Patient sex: M
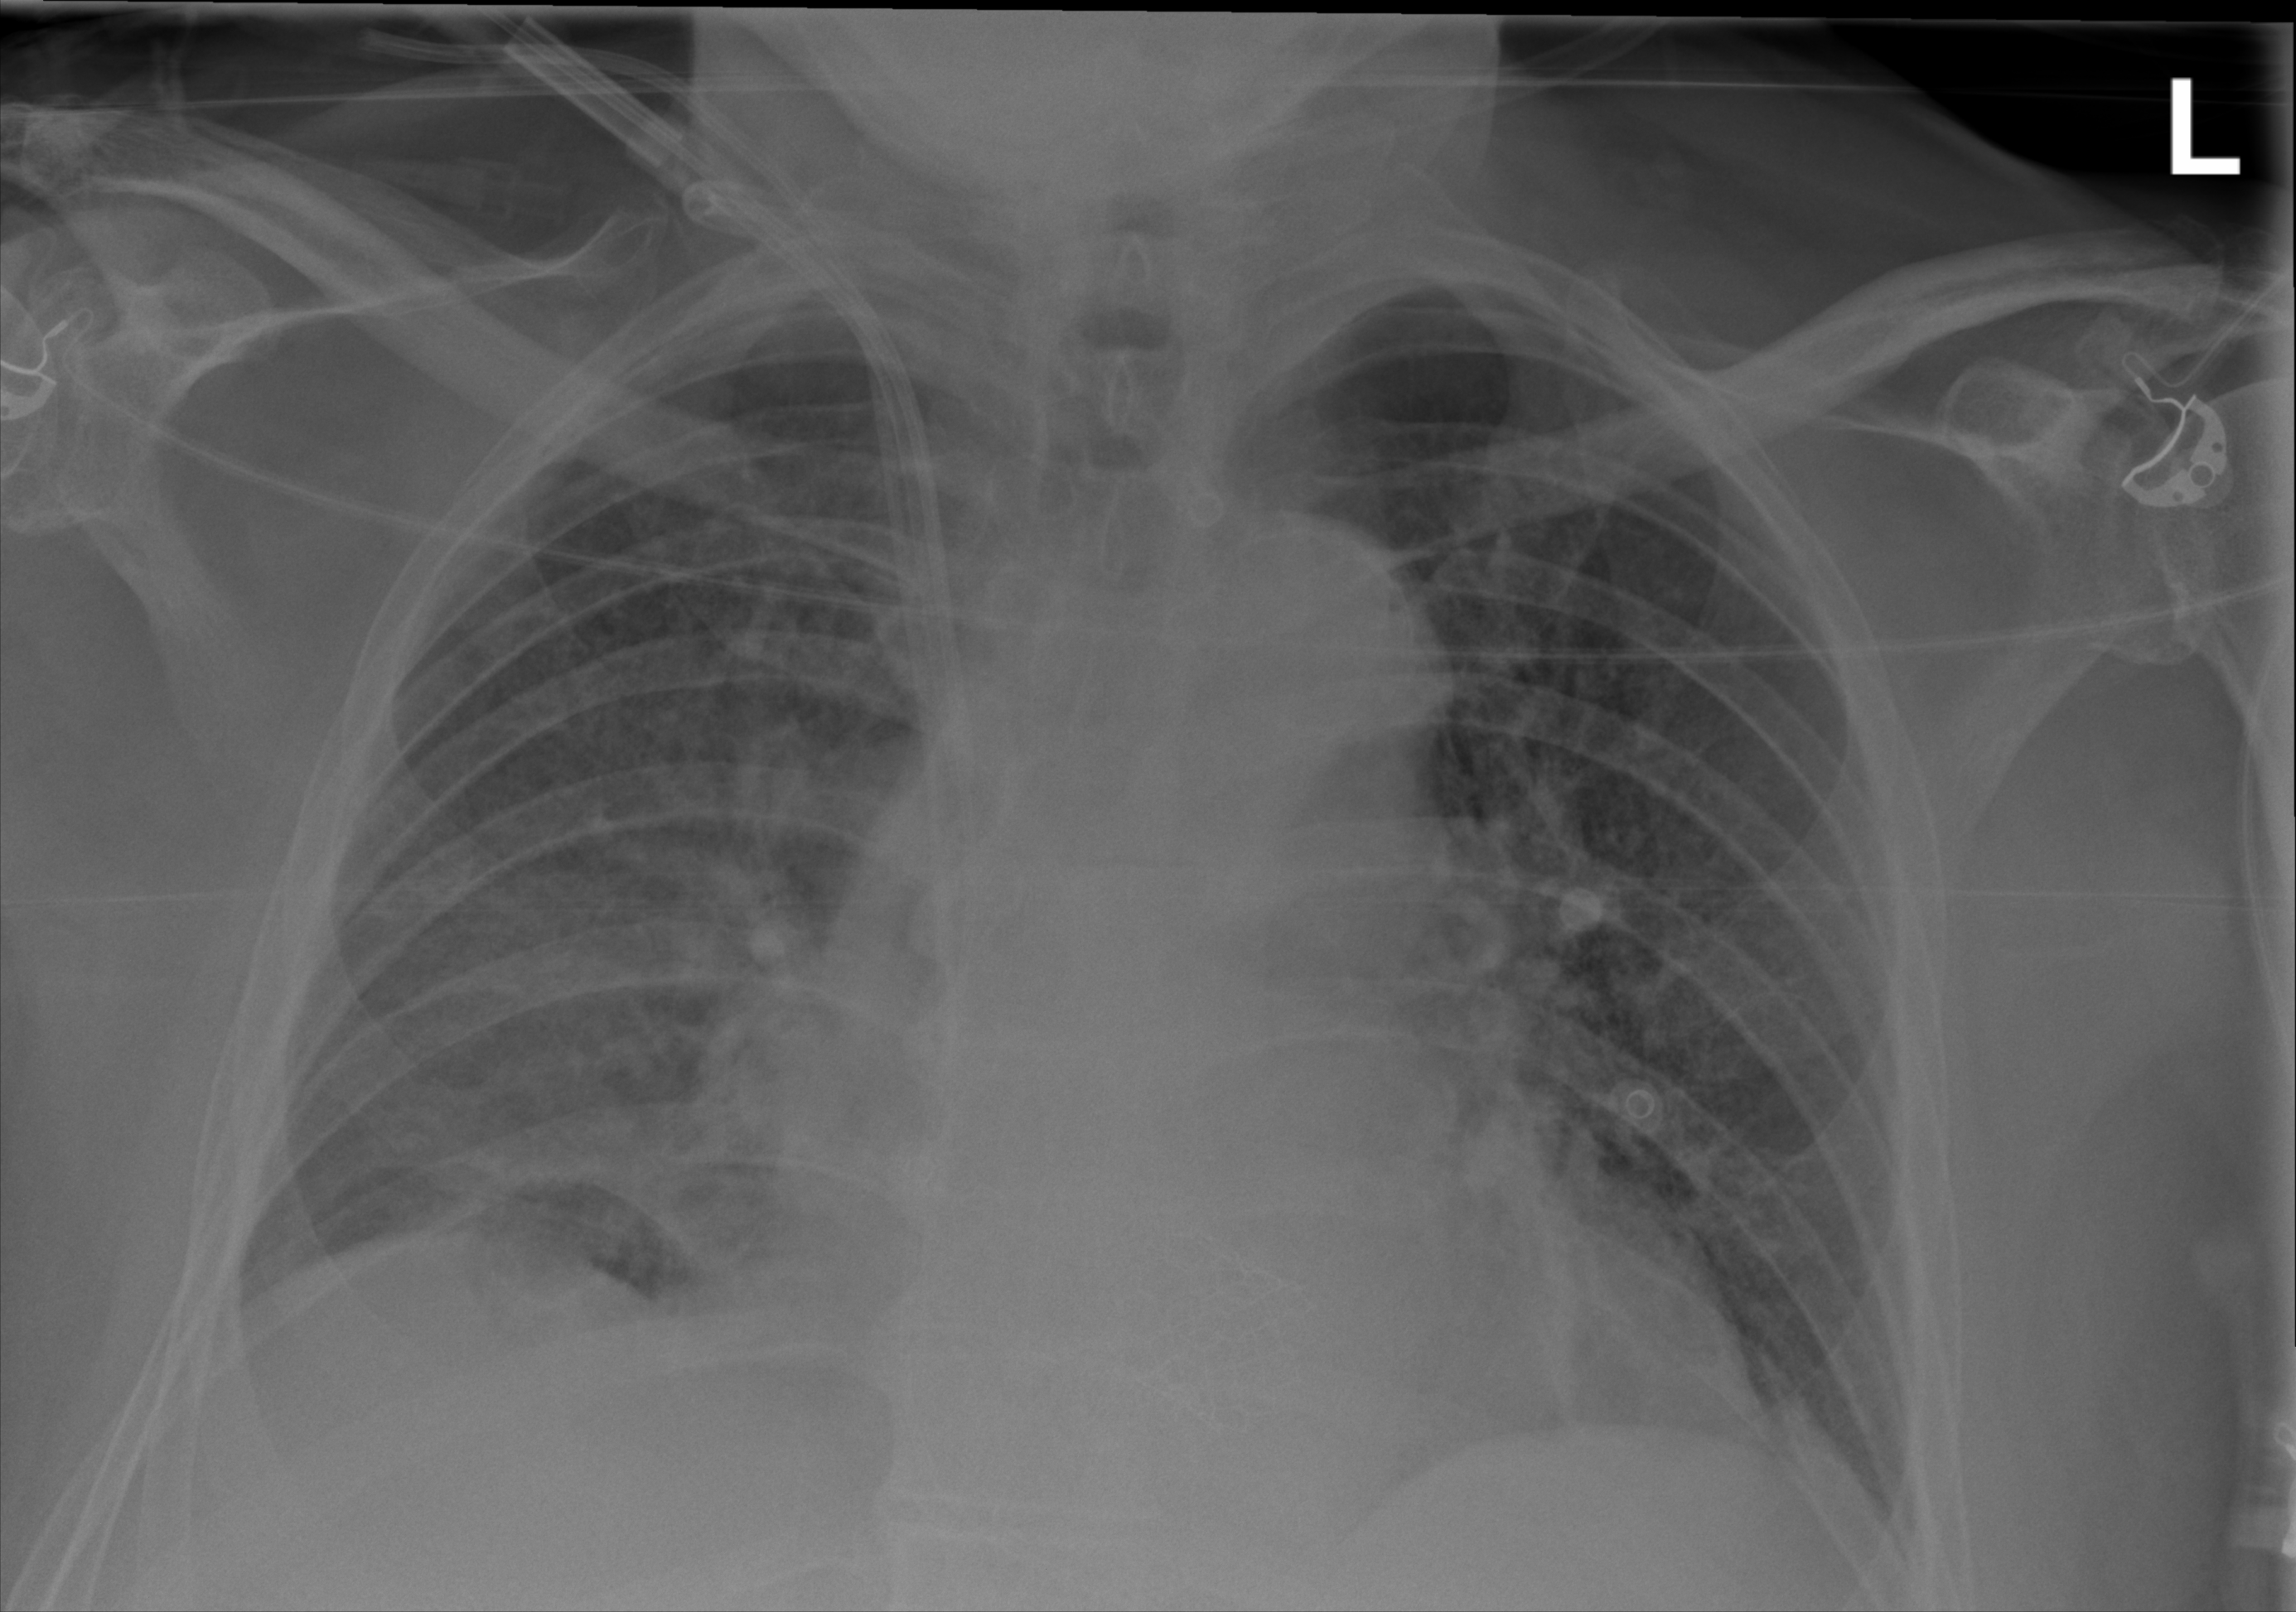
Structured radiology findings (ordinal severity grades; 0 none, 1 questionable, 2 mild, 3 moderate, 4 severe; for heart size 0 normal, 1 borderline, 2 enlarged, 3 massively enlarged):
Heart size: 1
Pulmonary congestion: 0
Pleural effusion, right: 2
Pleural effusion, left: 0
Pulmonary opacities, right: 2
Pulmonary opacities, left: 0
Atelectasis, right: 2
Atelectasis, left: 2